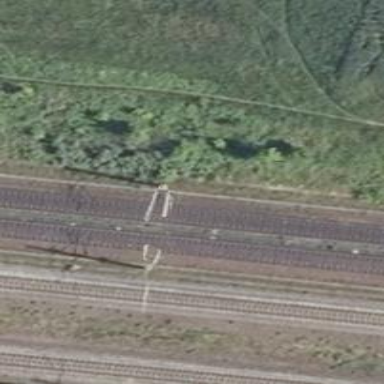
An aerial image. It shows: Railway signal with block marker type for train protection. Catenary masts are present along the railway signal.